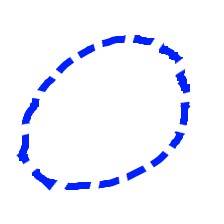
Shape: circle